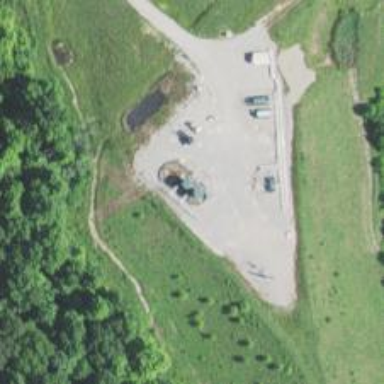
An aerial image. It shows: Storage tank that is man-made.